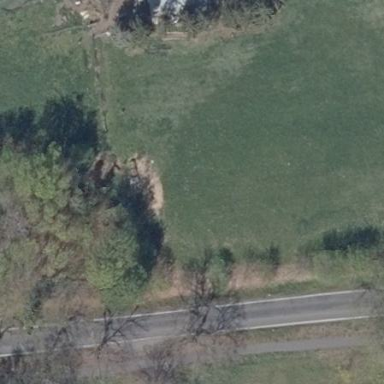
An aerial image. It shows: Pasture area used as meadow.